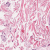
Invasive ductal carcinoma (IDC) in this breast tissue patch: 0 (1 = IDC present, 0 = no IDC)